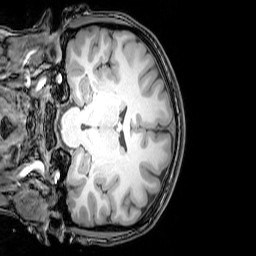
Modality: T1w
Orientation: coronal
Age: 21
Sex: female
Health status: healthy
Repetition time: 0.081 s
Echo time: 0.037 s